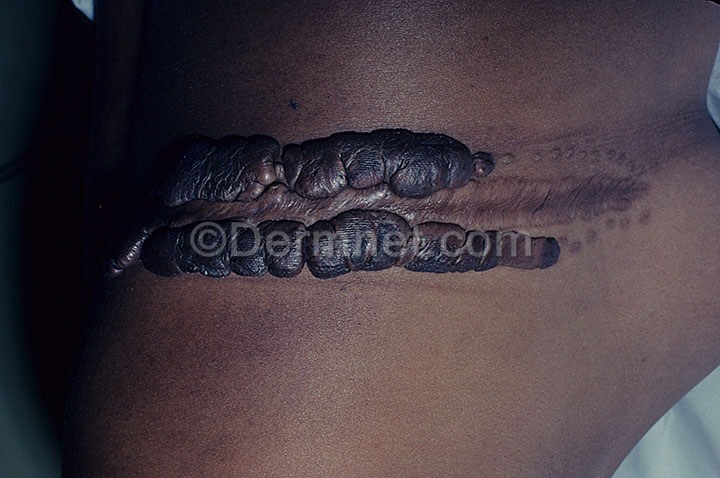
Disease: Seborrheic Keratoses and other Benign Tumors